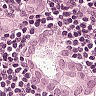
Metastatic tissue present: yes